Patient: sex M, age 60
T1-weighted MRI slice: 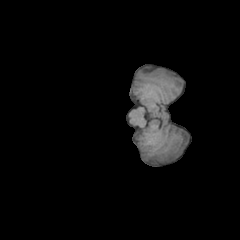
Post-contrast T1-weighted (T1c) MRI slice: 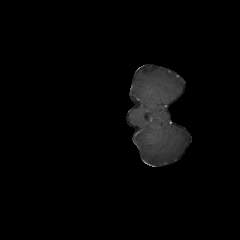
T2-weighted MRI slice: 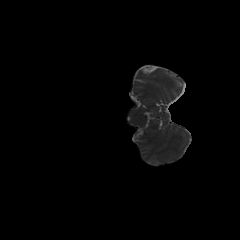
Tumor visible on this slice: no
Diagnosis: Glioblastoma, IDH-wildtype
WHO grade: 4